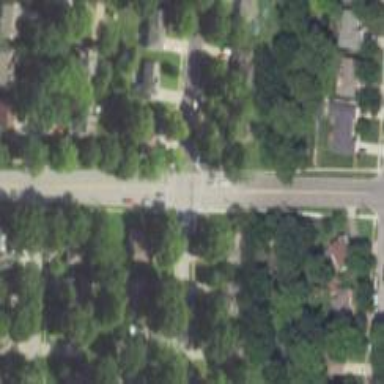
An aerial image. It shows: Solid stop line on the road.